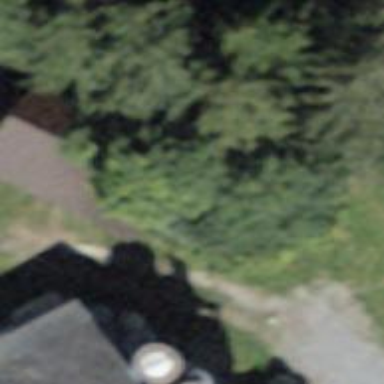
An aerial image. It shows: Rural barn.